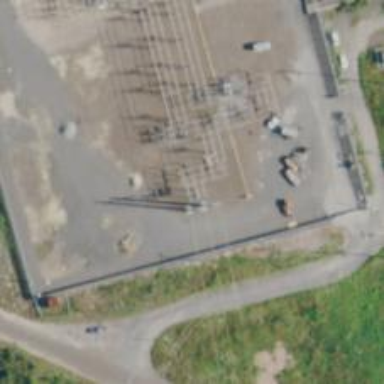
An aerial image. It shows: Switch used for power control.